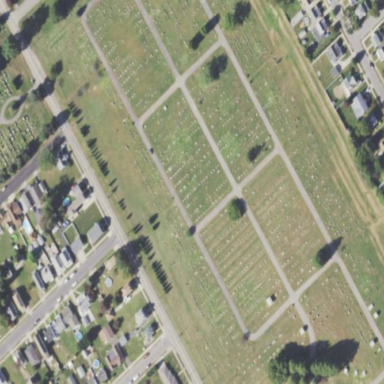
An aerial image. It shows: Cemetery.